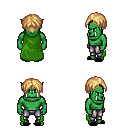
a pixel art fantasy rpg character, male body template, orc, green skin, green cape, metal pants, light blonde parted hairstyle, black slippers, four views (front, back, left, right), 2x2 character sprite sheet, small pixel art, hard edges, no anti-aliasing